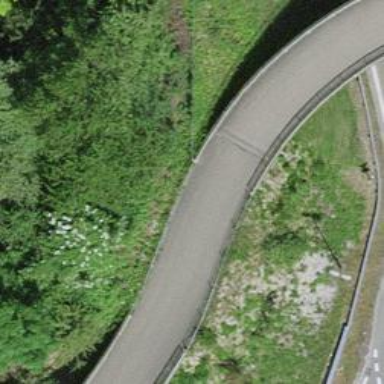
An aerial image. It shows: Asphalt cycleway.